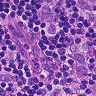
Metastatic tissue present: yes